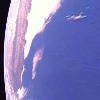
Label: water